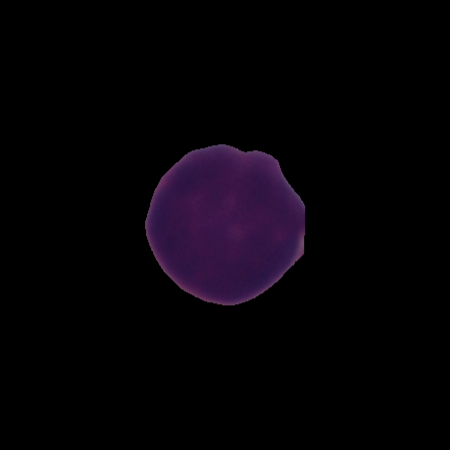
Label: healthy